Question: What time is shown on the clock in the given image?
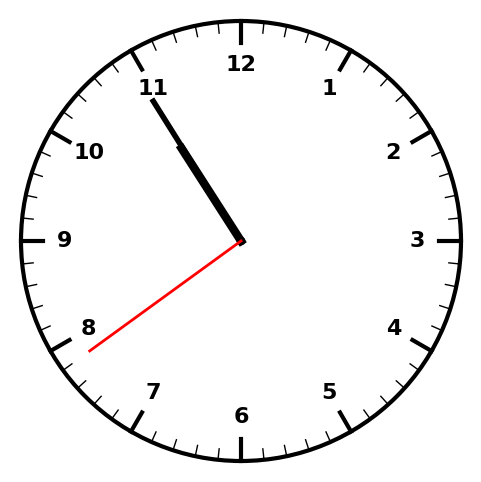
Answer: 10:54:39